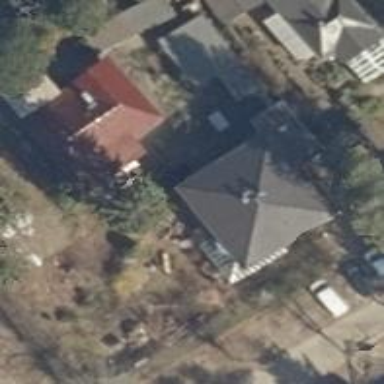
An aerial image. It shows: Simple house.